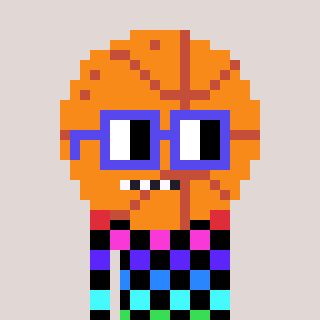
a pixel art character with square blue glasses, a basketball-shaped head and a peachy-colored body on a warm background